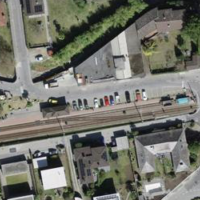
EUNIS habitat code: 54
Species observed at this site:
Sporobolus indicus